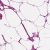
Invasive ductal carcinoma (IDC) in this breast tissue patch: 0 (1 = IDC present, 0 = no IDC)